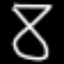
Label: hourglass